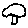
Label: tree